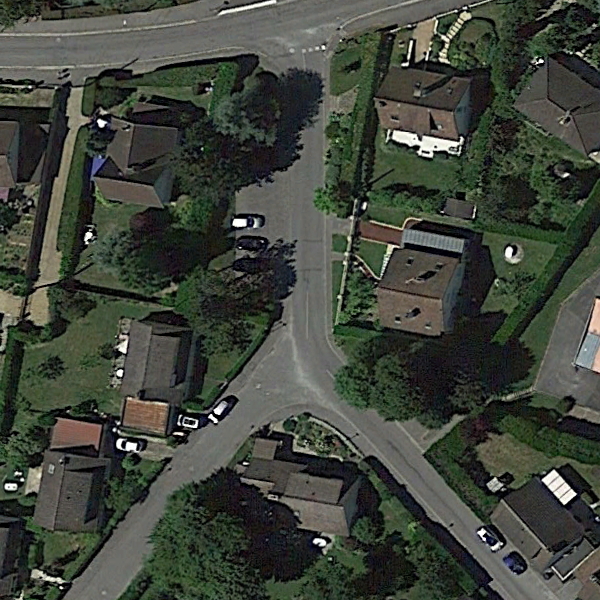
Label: MediumResidential